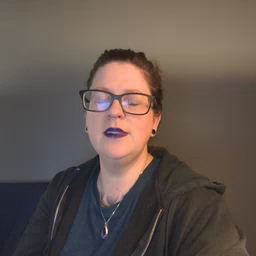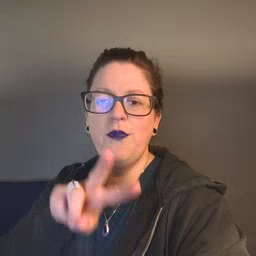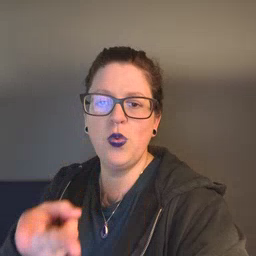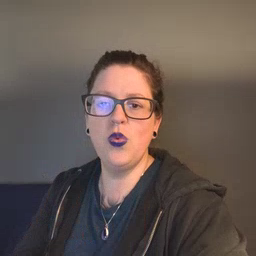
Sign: fall